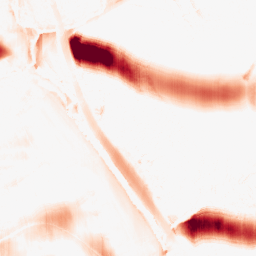
Category: morphological
Decomposition family: morphological_ellipse
Decomposition parameters: operation: opening
width: 50
height: 10
Upsampling method: cubic_catmull_rom
Upsampling parameters: scale: 8
Upsampling scale: 8